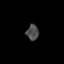
Tissue: prostate
Cell type: Fibroblasts
Senescence score: 0.7186
Nuclear area (px): 187
Mean DAPI intensity: 73.701